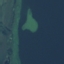
Land use / land cover class: SeaLake